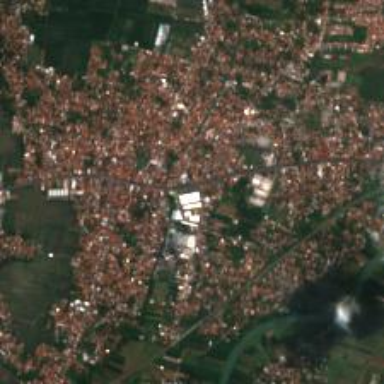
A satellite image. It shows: Town.